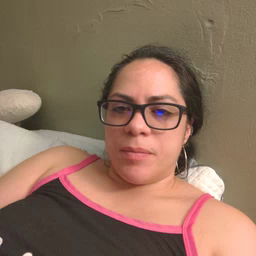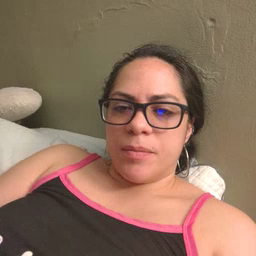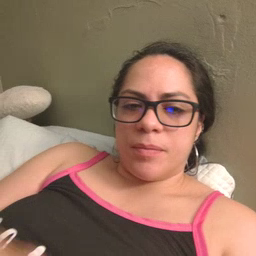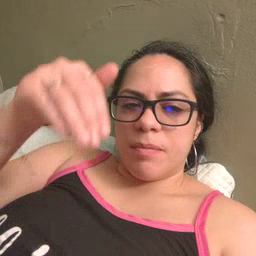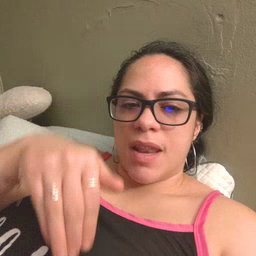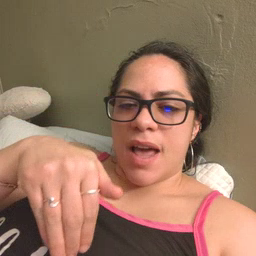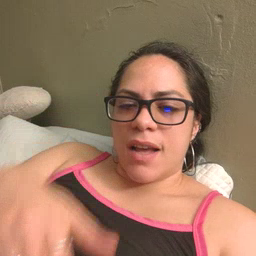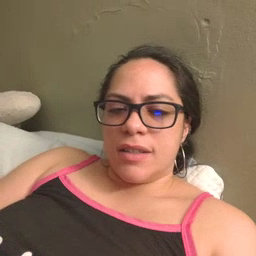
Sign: night